Question: I'm attempting to use the Pseudo-Element :before and :after to add a end cap look to the ends of 'div' elements.
I've tried a few things but I'm not getting it for some reason.
With the CSS below I've attempted to add a box, or just anything to show up to get me a starting place to work with, but even the CSS below does not show up.
'''
.horDim {position:absolute;left:5px;right:5px;top:10%;height:15px;border-top:1px dotted black;}
.horDimTxt {position:absolute;left:25%;bottom:0;}
.horDim:before {
position:absolute;left:10px;top:10px;
width:25px;
height:25px;
background-color:red;
}
'''
The div that I'm using to create the line between the vertical bars looks like so.
'''
<div class="horDim"><span class="horDimTxt">10 1/2</span></div>
'''
Here is a snapshot of what it looks like now and in the snapshot lower image in an example of what the end caps need to look like.

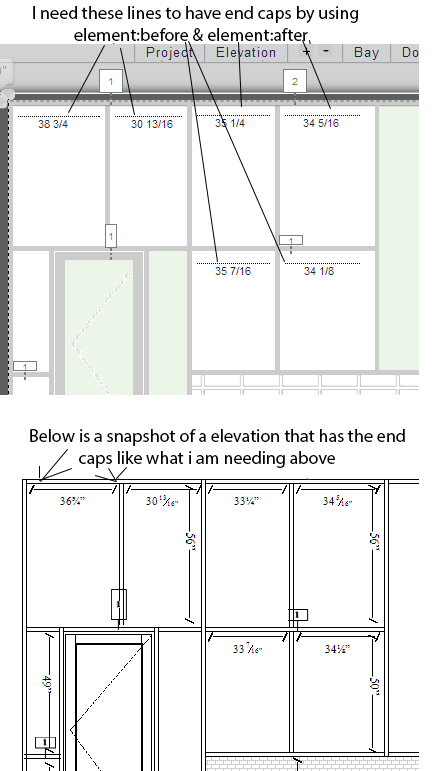
Answer: You are missing the 'content: ''' attribute on your psudo-elements. This attribute is required for it do display.
'''
.horDim:before {
content: ''
position:absolute;left:10px;top:10px;
width:25px;
height:25px;
background-color:red;
}
'''
The reason is found in the <URL>:
> Initial: normal (none)none: The pseudo-element is not generated.
More info in <URL>